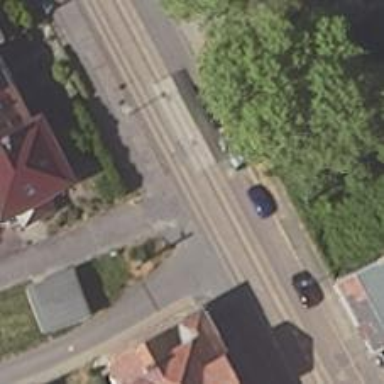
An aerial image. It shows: Tram level crossing on railway.